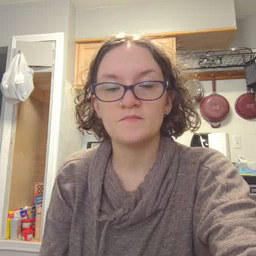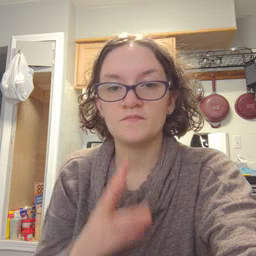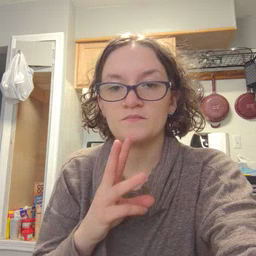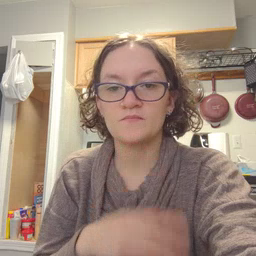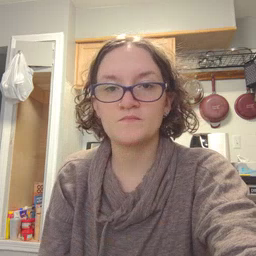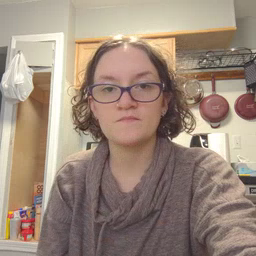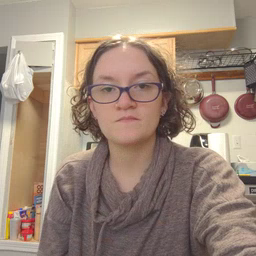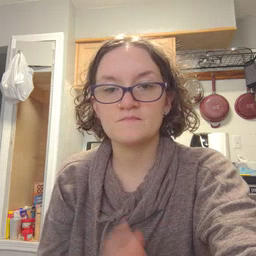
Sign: water